Question: After the rotation of the document I lose the order of my data in the page :
'''
package com.mkyong.common.view;
import java.io.File;
import java.io.IOException;
import java.util.Map;
import javax.servlet.http.HttpServletRequest;
import javax.servlet.http.HttpServletResponse;
import org.springframework.web.servlet.view.document.AbstractPdfView;
import com.lowagie.text.Document;
import com.lowagie.text.DocumentException;
import com.lowagie.text.PageSize;
import com.lowagie.text.Table;
import com.lowagie.text.pdf.PdfWriter;
import com.lowagie.text.Image;
public class PdfRevenueReportView extends AbstractPdfView{
@Override
protected void buildPdfDocument(Map model, Document document,
PdfWriter writer, HttpServletRequest request,
HttpServletResponse response) throws Exception {
Image im= Image.getInstance("D:\tree2.png");
// setSize
im.scaleToFit(130, 150);
Map<String,String> revenueData = (Map<String,String>) model.get("revenueData");
Table table = new Table(2);
table.addCell("Month");
table.addCell("Revenue");
for (Map.Entry<String, String> entry : revenueData.entrySet()) {
table.addCell(entry.getKey());
table.addCell(entry.getValue());
}
document.setPageSize(PageSize.A4.rotate());
document.newPage();
document.add(im);
document.add(table);
}
}
'''
give me this :

and when i change the position of these two lines :
'''
document.setPageSize(PageSize.A4.rotate());
document.newPage();
'''
it return to the default position. Where is the problem ?
Thank you.
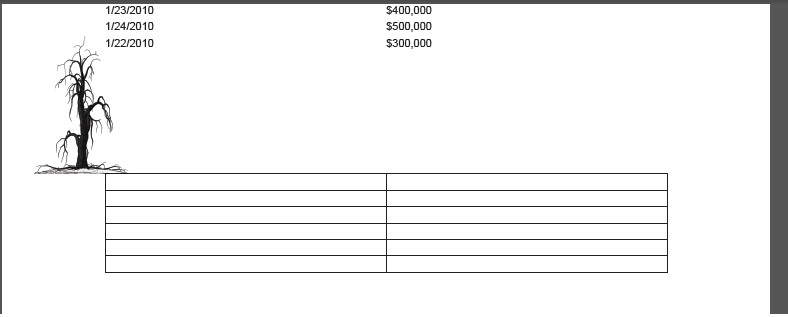
Answer: Resolved by this way :
'''
document.setPageSize(PageSize.A4.rotate());
document.open();
document.newPage();
'''
thank you @Alex.